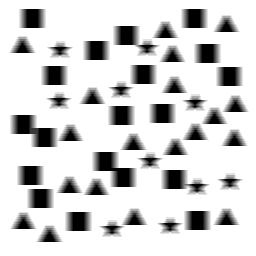
Squares: 19
Triangles: 19
Stars: 10
Total shapes: 48